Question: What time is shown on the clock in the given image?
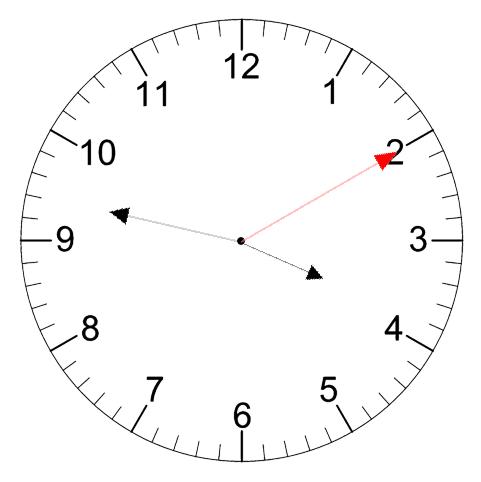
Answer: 03:47:10